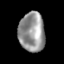
Tissue: lung
Cell type: Epithelial cells
Senescence score: 0.1995
Nuclear area (px): 999
Mean DAPI intensity: 149.663